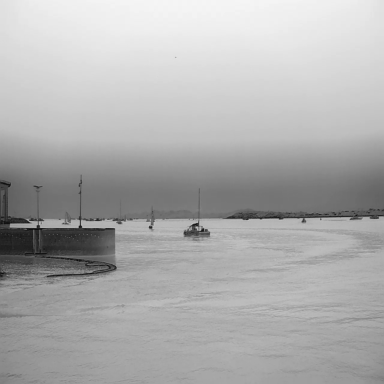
There are 14 objects shown in the infrared image, including eight bulk_carriers, and six sailboats.